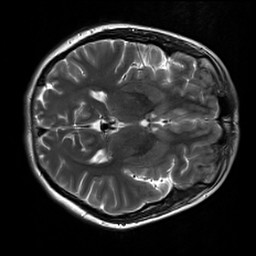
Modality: T2w
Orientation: axial
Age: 21
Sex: female
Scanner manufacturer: siemens
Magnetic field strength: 3 T
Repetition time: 7 s
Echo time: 0.09 s